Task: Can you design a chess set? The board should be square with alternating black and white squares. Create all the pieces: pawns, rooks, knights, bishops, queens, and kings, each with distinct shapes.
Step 619:
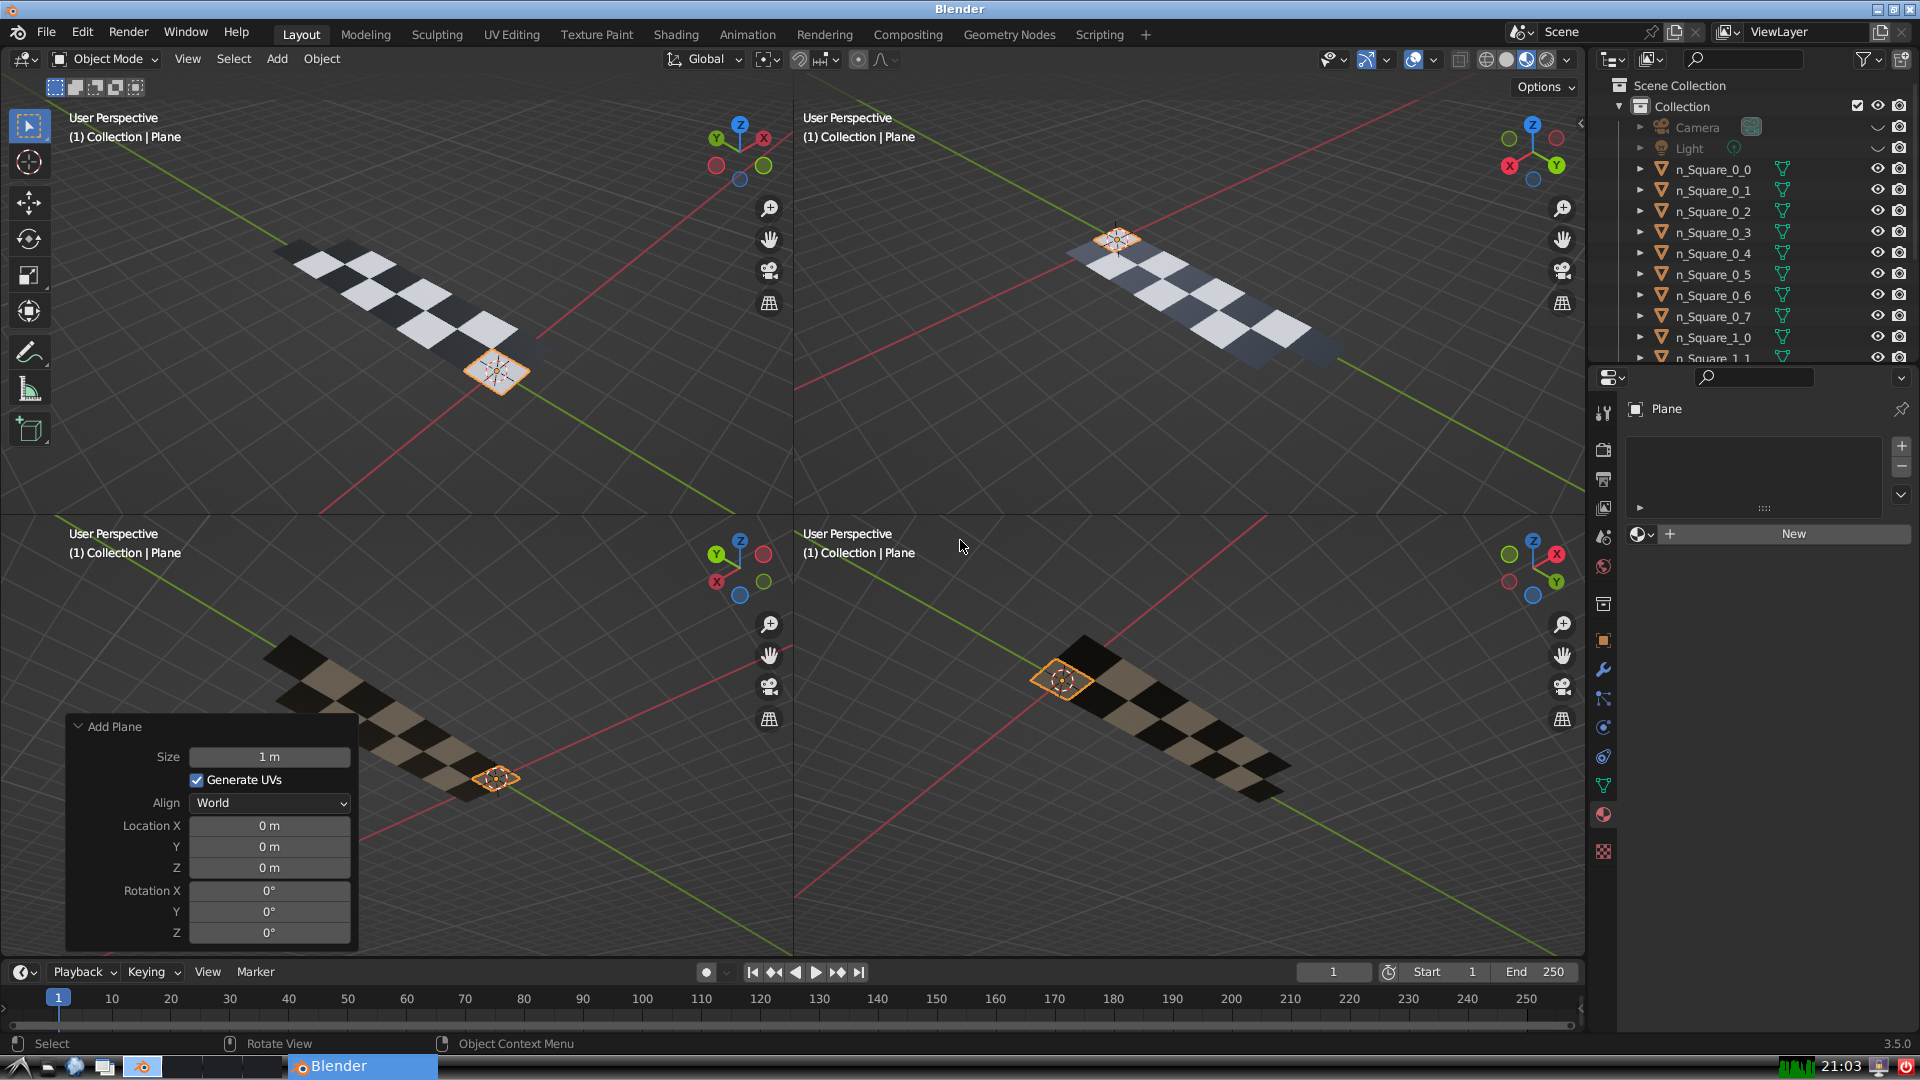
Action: {"mouse_move": [270, 826]}